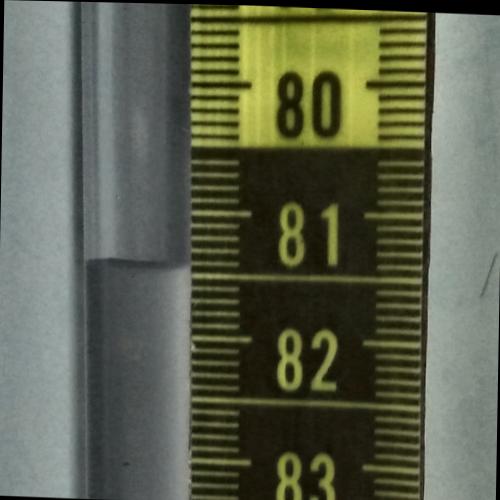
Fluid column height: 81.4 cm